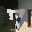
Label: 7